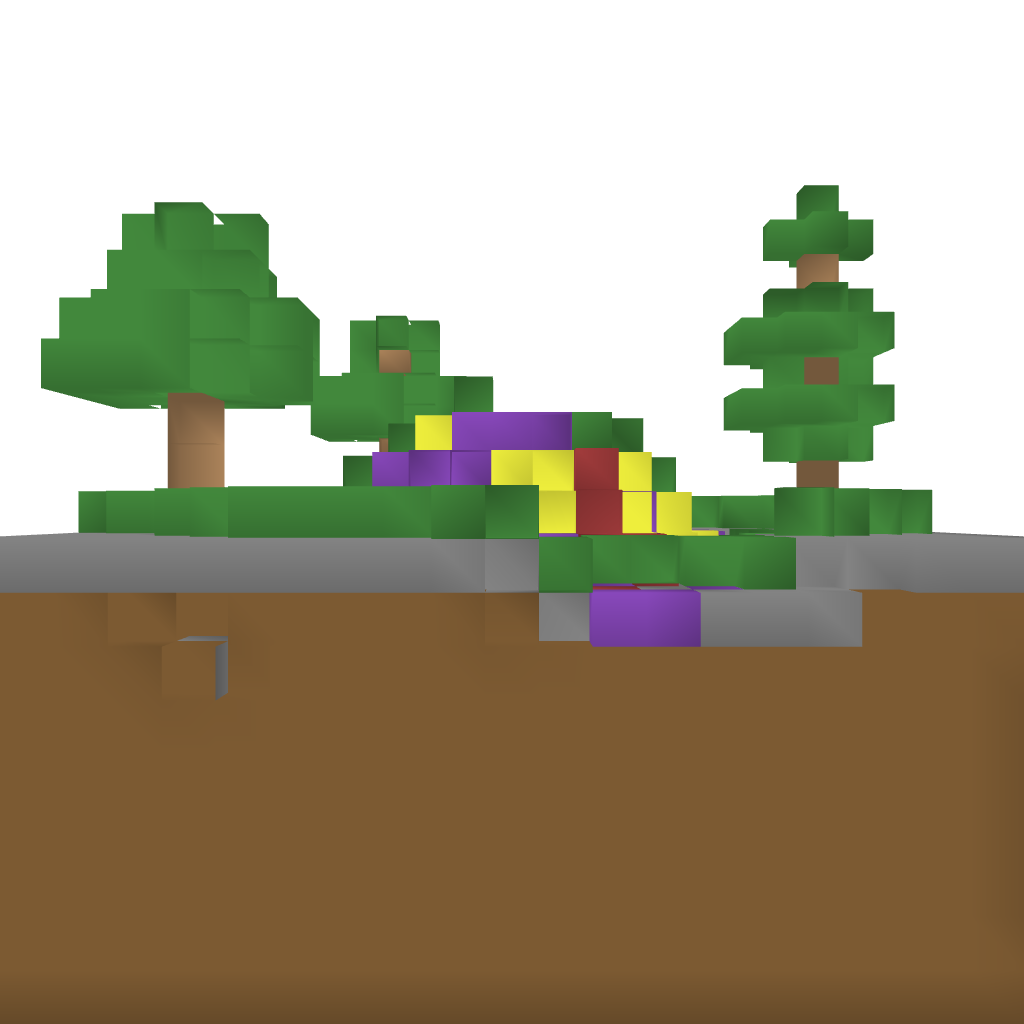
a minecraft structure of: The End a lot of earth